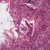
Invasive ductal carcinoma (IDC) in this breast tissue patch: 0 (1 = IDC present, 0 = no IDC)